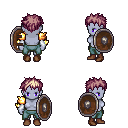
a pixel art fantasy rpg character, female body template, dark elf, purple skin, gold arm armor, teal pants, white blonde bedhead hairstyle, white cloth bracers, brown shoes, shield, four views (front, back, left, right), 2x2 character sprite sheet, small pixel art, hard edges, no anti-aliasing